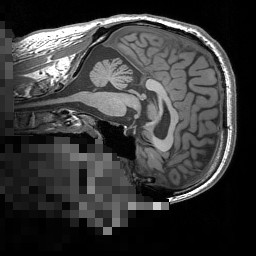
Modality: T1w
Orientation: sagittal
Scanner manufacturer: siemens
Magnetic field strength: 3 T
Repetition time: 1.5 s
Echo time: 0.00291 s